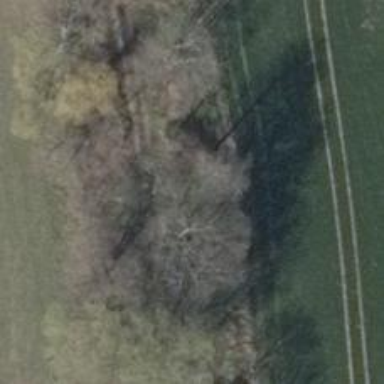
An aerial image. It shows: Row of deciduous broadleaved trees.